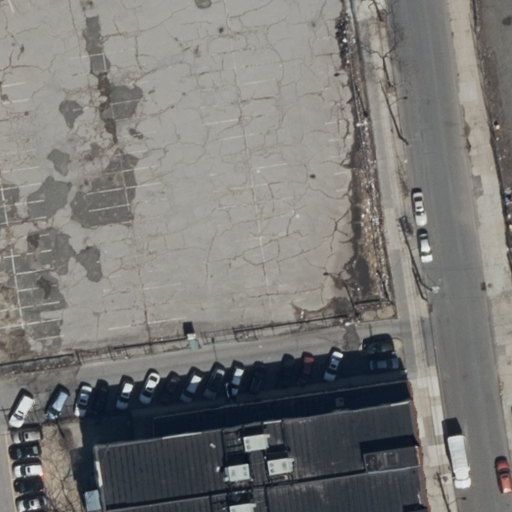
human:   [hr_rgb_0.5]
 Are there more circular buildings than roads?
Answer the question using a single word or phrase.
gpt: no

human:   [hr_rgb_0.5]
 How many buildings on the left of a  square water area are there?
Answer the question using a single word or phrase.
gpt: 0

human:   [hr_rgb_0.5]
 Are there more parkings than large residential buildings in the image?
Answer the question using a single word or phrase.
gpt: no

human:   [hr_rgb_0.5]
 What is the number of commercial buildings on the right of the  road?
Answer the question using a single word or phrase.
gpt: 0

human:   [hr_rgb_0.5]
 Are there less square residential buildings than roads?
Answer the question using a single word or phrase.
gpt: yes

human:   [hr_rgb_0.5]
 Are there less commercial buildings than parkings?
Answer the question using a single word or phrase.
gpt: yes

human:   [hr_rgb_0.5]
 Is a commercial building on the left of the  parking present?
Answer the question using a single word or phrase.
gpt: no

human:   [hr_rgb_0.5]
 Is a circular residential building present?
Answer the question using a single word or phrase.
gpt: no

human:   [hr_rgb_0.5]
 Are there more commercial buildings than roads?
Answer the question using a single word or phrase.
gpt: no

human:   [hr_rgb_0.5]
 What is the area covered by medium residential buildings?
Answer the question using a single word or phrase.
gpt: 0m2

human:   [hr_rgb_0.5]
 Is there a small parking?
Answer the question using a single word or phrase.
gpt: no

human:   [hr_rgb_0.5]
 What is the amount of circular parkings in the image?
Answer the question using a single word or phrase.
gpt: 0

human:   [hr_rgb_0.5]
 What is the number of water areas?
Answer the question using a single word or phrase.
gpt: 0

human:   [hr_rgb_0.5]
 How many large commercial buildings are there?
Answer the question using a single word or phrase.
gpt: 0

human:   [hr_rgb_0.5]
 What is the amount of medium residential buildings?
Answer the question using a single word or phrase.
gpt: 0

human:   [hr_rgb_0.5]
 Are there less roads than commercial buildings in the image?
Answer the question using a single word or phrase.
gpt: no

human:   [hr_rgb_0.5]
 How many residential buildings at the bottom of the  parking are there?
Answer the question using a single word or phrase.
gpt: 1

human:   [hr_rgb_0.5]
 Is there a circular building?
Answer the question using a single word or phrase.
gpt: no

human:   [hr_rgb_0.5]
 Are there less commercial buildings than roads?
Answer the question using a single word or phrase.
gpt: yes

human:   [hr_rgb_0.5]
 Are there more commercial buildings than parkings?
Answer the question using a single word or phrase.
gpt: no

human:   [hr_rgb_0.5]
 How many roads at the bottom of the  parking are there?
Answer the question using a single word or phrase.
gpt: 0

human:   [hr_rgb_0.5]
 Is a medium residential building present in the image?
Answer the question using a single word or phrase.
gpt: no

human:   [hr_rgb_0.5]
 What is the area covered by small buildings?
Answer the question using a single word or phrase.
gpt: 0m2

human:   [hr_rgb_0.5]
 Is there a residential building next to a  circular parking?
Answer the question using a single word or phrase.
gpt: no

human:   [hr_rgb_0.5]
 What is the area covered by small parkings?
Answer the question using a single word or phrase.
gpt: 0m2

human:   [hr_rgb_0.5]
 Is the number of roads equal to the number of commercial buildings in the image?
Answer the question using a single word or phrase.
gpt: no

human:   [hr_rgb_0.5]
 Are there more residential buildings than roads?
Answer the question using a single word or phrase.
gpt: no

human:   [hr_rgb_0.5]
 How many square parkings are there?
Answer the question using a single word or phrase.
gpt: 0

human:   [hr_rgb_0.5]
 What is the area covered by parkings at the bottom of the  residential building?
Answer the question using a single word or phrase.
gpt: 0m2

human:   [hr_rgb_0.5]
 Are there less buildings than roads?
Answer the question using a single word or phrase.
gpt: no

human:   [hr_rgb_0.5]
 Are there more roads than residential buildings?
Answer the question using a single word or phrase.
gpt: no

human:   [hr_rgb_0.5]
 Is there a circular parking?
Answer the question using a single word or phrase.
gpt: no

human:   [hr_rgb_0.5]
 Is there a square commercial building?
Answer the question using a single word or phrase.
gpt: no

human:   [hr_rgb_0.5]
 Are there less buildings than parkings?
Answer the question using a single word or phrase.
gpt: no

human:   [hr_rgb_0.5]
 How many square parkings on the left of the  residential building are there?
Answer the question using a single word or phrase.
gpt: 0

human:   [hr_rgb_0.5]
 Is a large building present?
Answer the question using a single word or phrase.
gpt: yes